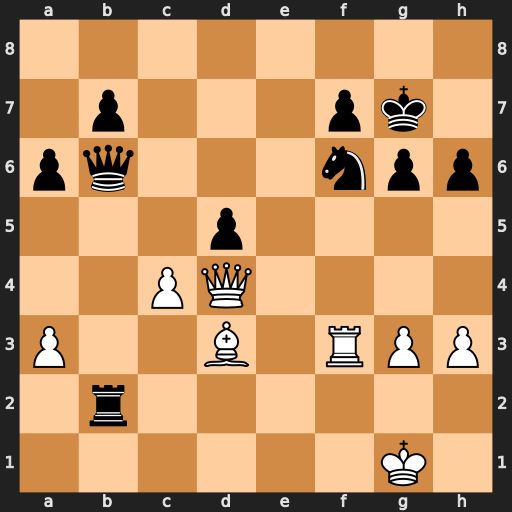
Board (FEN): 8/1p3pk1/pq3npp/3p4/2PQ4/P2B1RPP/1r6/6K1
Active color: w
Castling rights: -
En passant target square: -
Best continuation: c5 Qc6 Qxb2